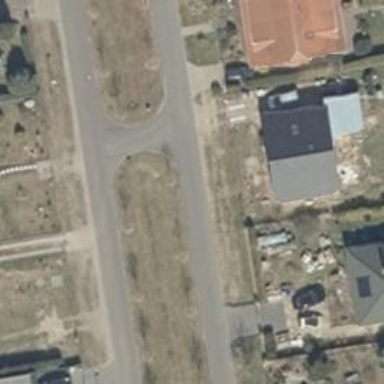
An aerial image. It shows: Asphalt road in residential area.